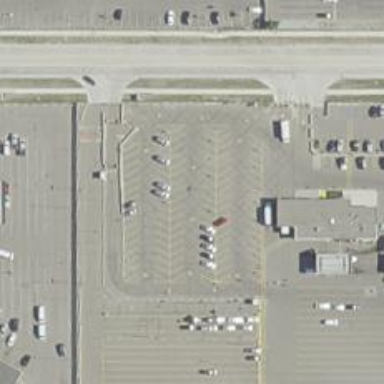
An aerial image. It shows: Car rental service.